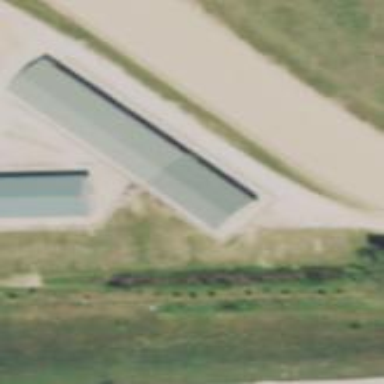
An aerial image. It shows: Stable building.